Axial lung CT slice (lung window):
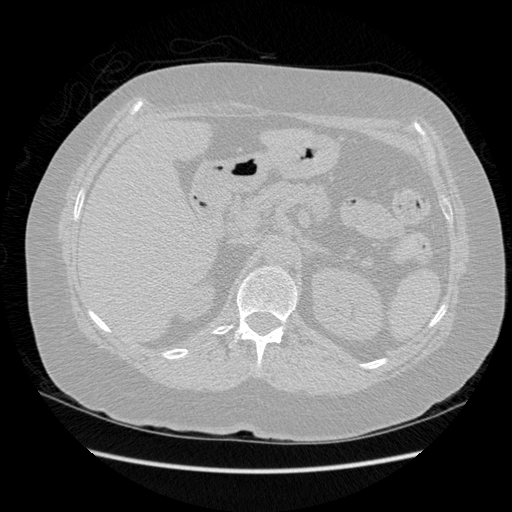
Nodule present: no